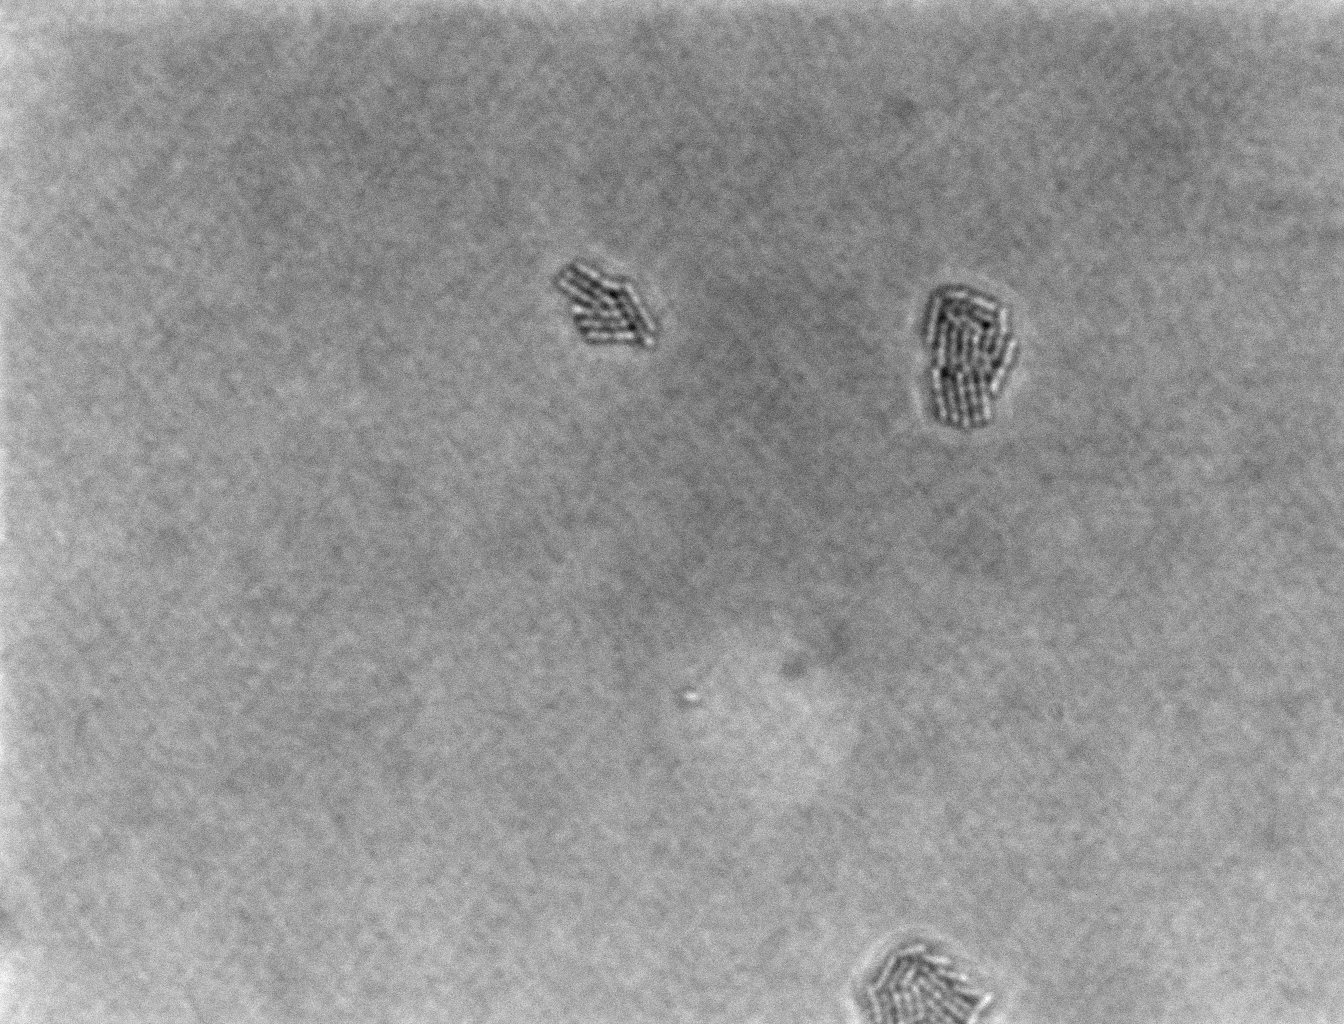
Brightfield microscopy, 60x objective, 3 h incubation